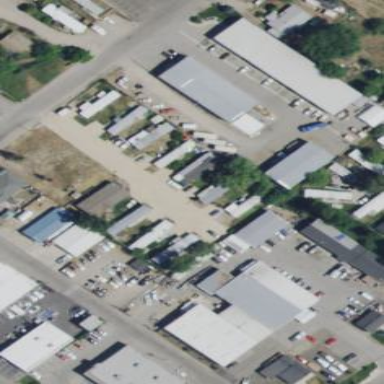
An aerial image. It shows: Residential area designated as trailer park.